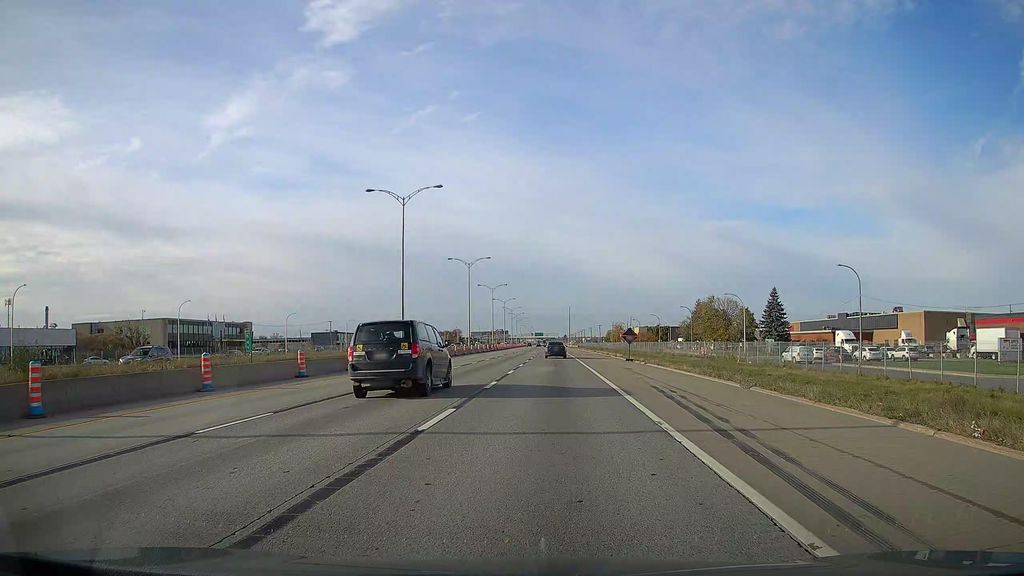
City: montreal